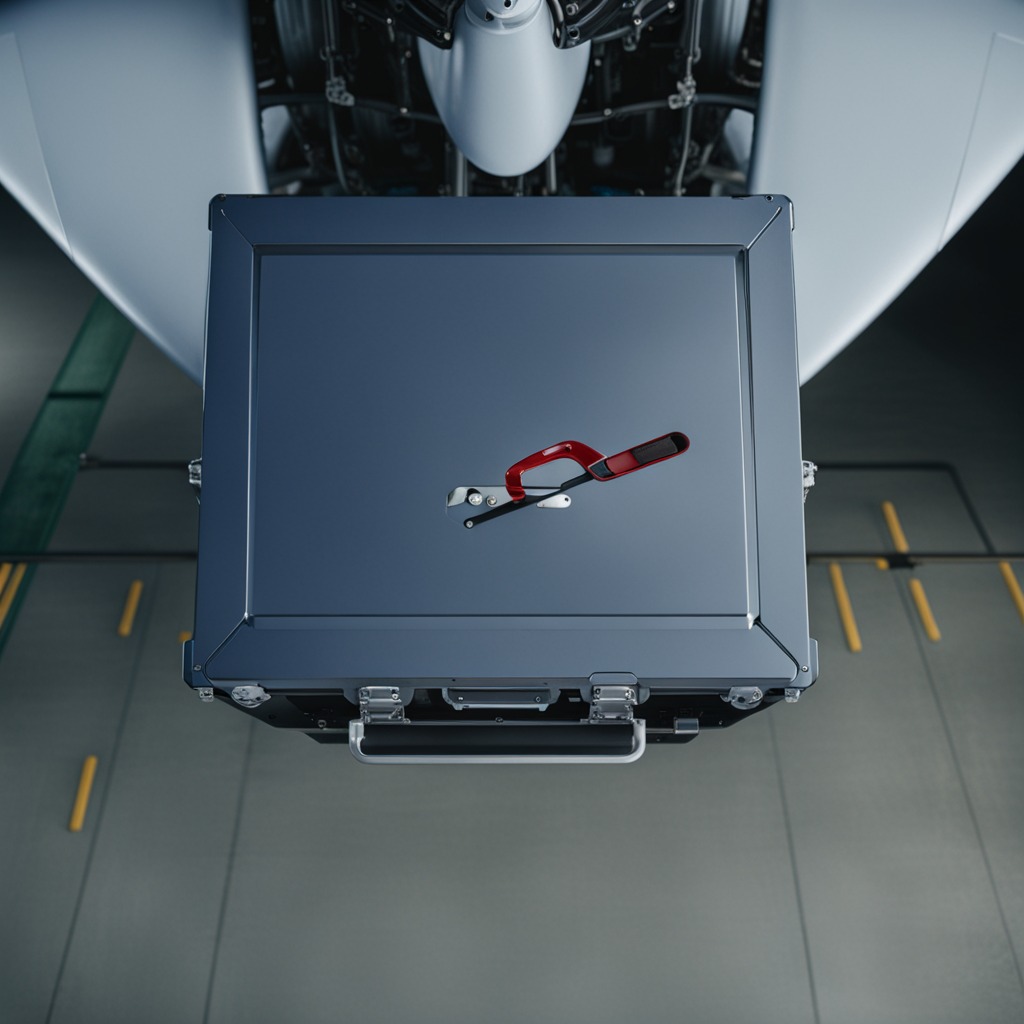
A metal saw is lying on the toolbox surface.